Aerial crown-view tile of a tropical tree (Barro Colorado Island, Panama), acquired 20240918:
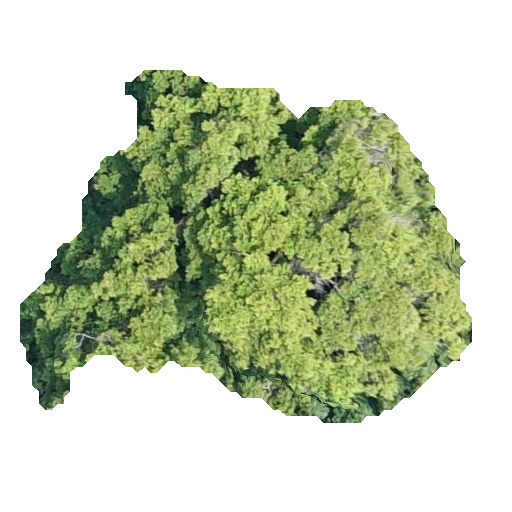
Species: Terminalia amazonia
GBIF accepted scientific name: Terminalia amazonica
Crown area: 170.197 m²